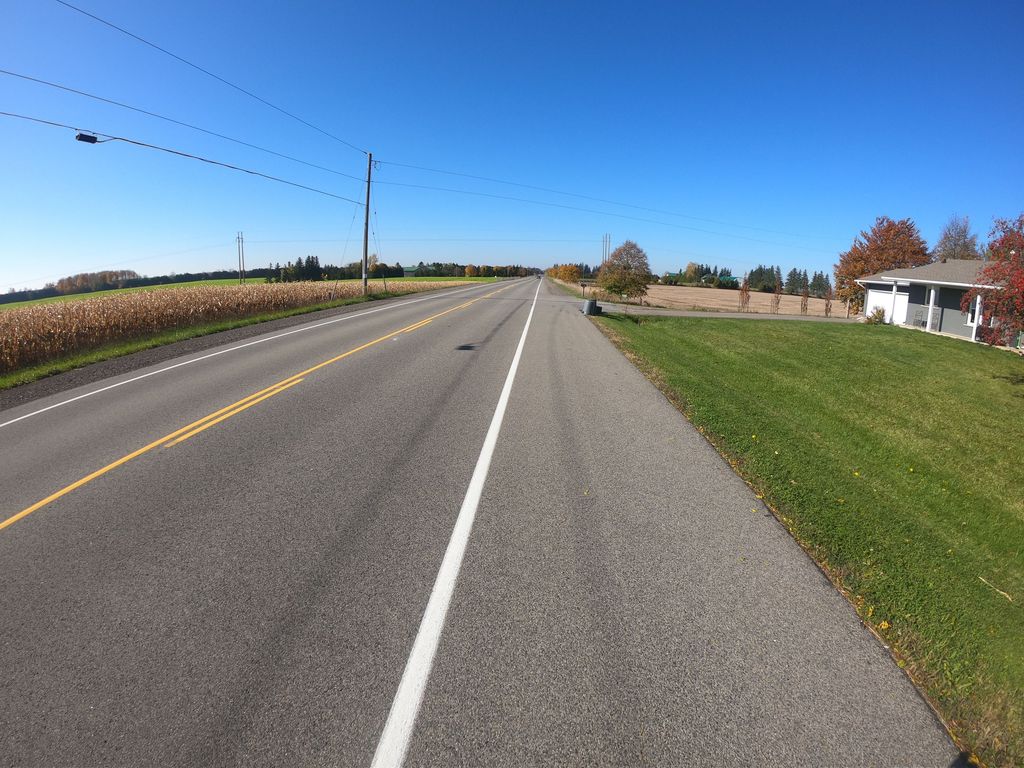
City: kitchener-waterloo